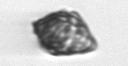
Label: Kryptoperidinium_triquetrum